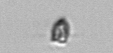
Label: Pyramimonas